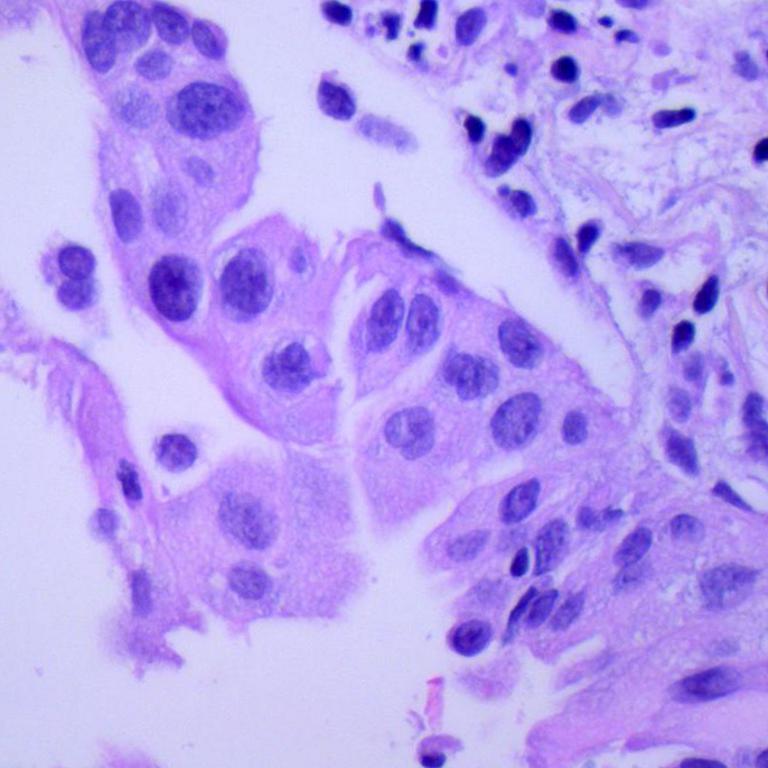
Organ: lung
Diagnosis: adenocarcinomas